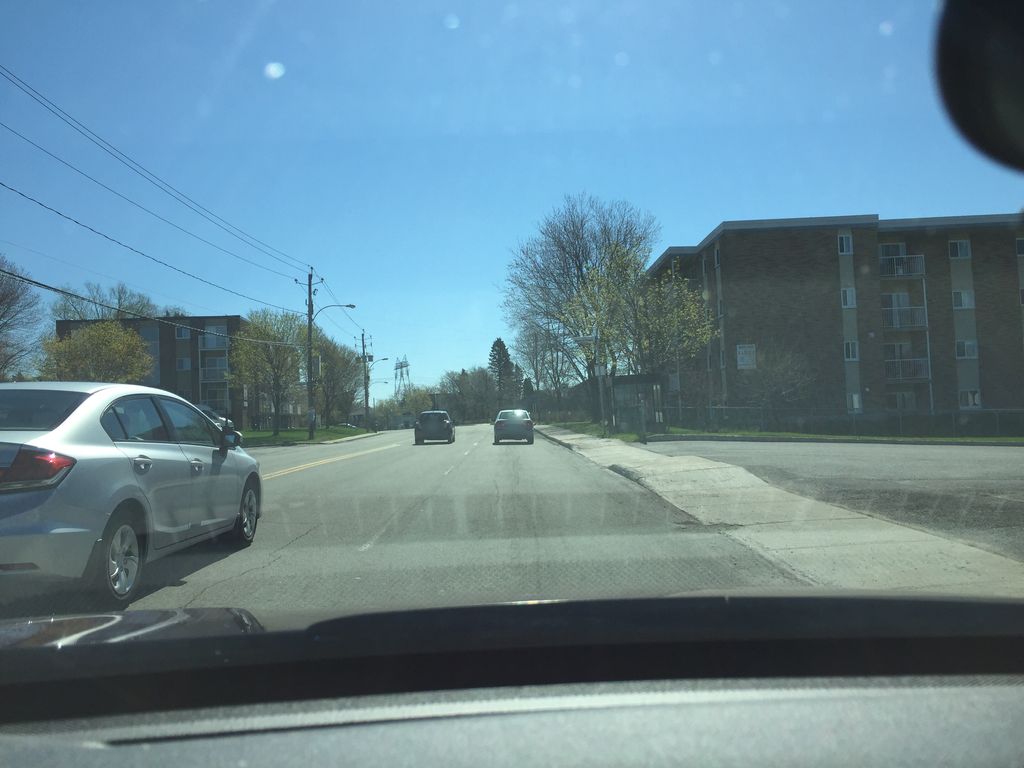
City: quebec_city